Interaction volume radius: 5 \u00c5
Interaction volume height: 30 \u00c5
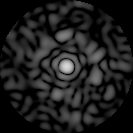
Disorder parameter: 0.8353